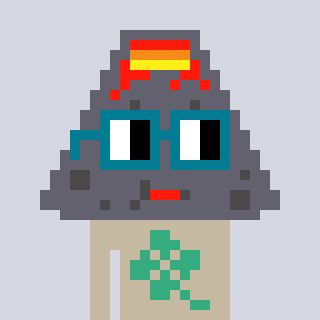
a pixel art character with square dark green glasses, a volcano-shaped head and a bege-colored body on a cool background